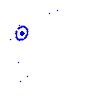
Particle: pion